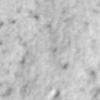
Label: no_change